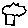
Label: tree